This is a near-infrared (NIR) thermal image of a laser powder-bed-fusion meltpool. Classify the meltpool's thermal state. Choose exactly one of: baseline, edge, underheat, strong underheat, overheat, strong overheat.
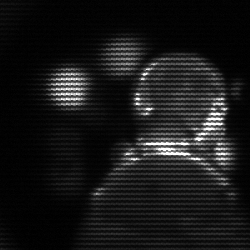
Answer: edge